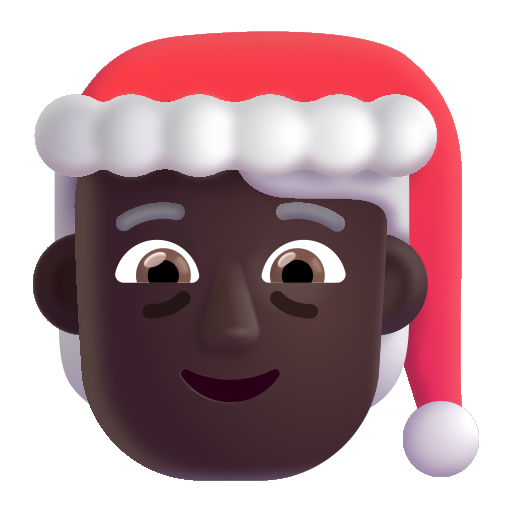
mx claus color dark